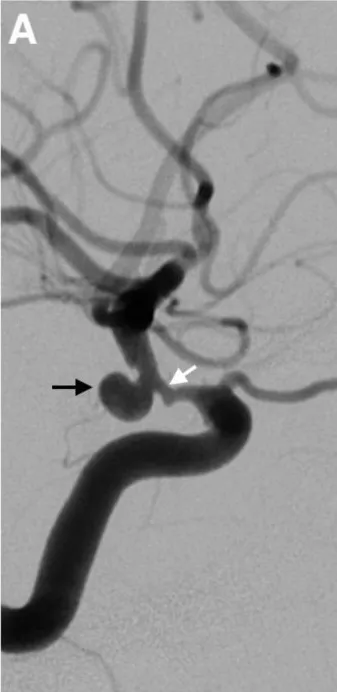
A 72-year-old man with a 6.4-mm posterior communicating aneurysm on the left internal carotid artery (the black arrow) accompanied by an 80% stenosis (the white arrow) proximal to the aneurysm (A). A single-stage endovascular procedure was implemented. The stent-assisted embolization of the aneurysm was performed, and the stent was placed to cover both the neck of the aneurysm and the stenotic segment.
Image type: radiology (ct)